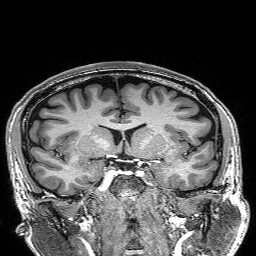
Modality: T1w
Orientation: sagittal